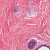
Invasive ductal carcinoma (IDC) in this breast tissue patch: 0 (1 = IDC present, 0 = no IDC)